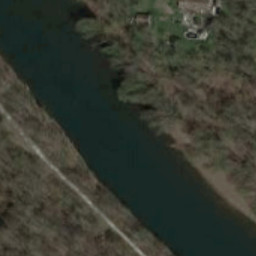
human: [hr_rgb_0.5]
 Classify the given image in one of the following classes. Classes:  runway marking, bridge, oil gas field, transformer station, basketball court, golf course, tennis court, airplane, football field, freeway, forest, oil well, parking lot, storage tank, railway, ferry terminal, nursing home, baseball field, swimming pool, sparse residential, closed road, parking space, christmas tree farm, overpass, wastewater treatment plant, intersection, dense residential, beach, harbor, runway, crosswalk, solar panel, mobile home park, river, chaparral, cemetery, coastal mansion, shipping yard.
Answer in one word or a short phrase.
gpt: river